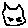
Label: cat